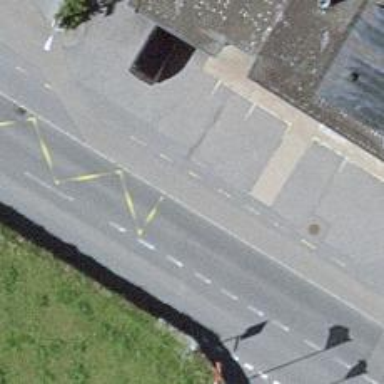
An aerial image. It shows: Asphalt sidewalk.